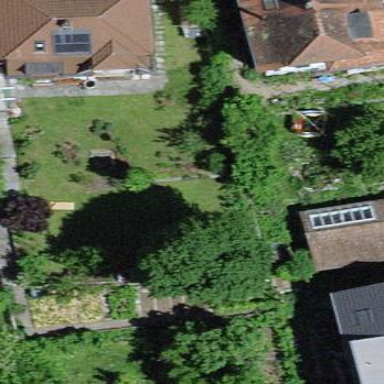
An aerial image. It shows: Garden area designated for leisure land.